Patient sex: M
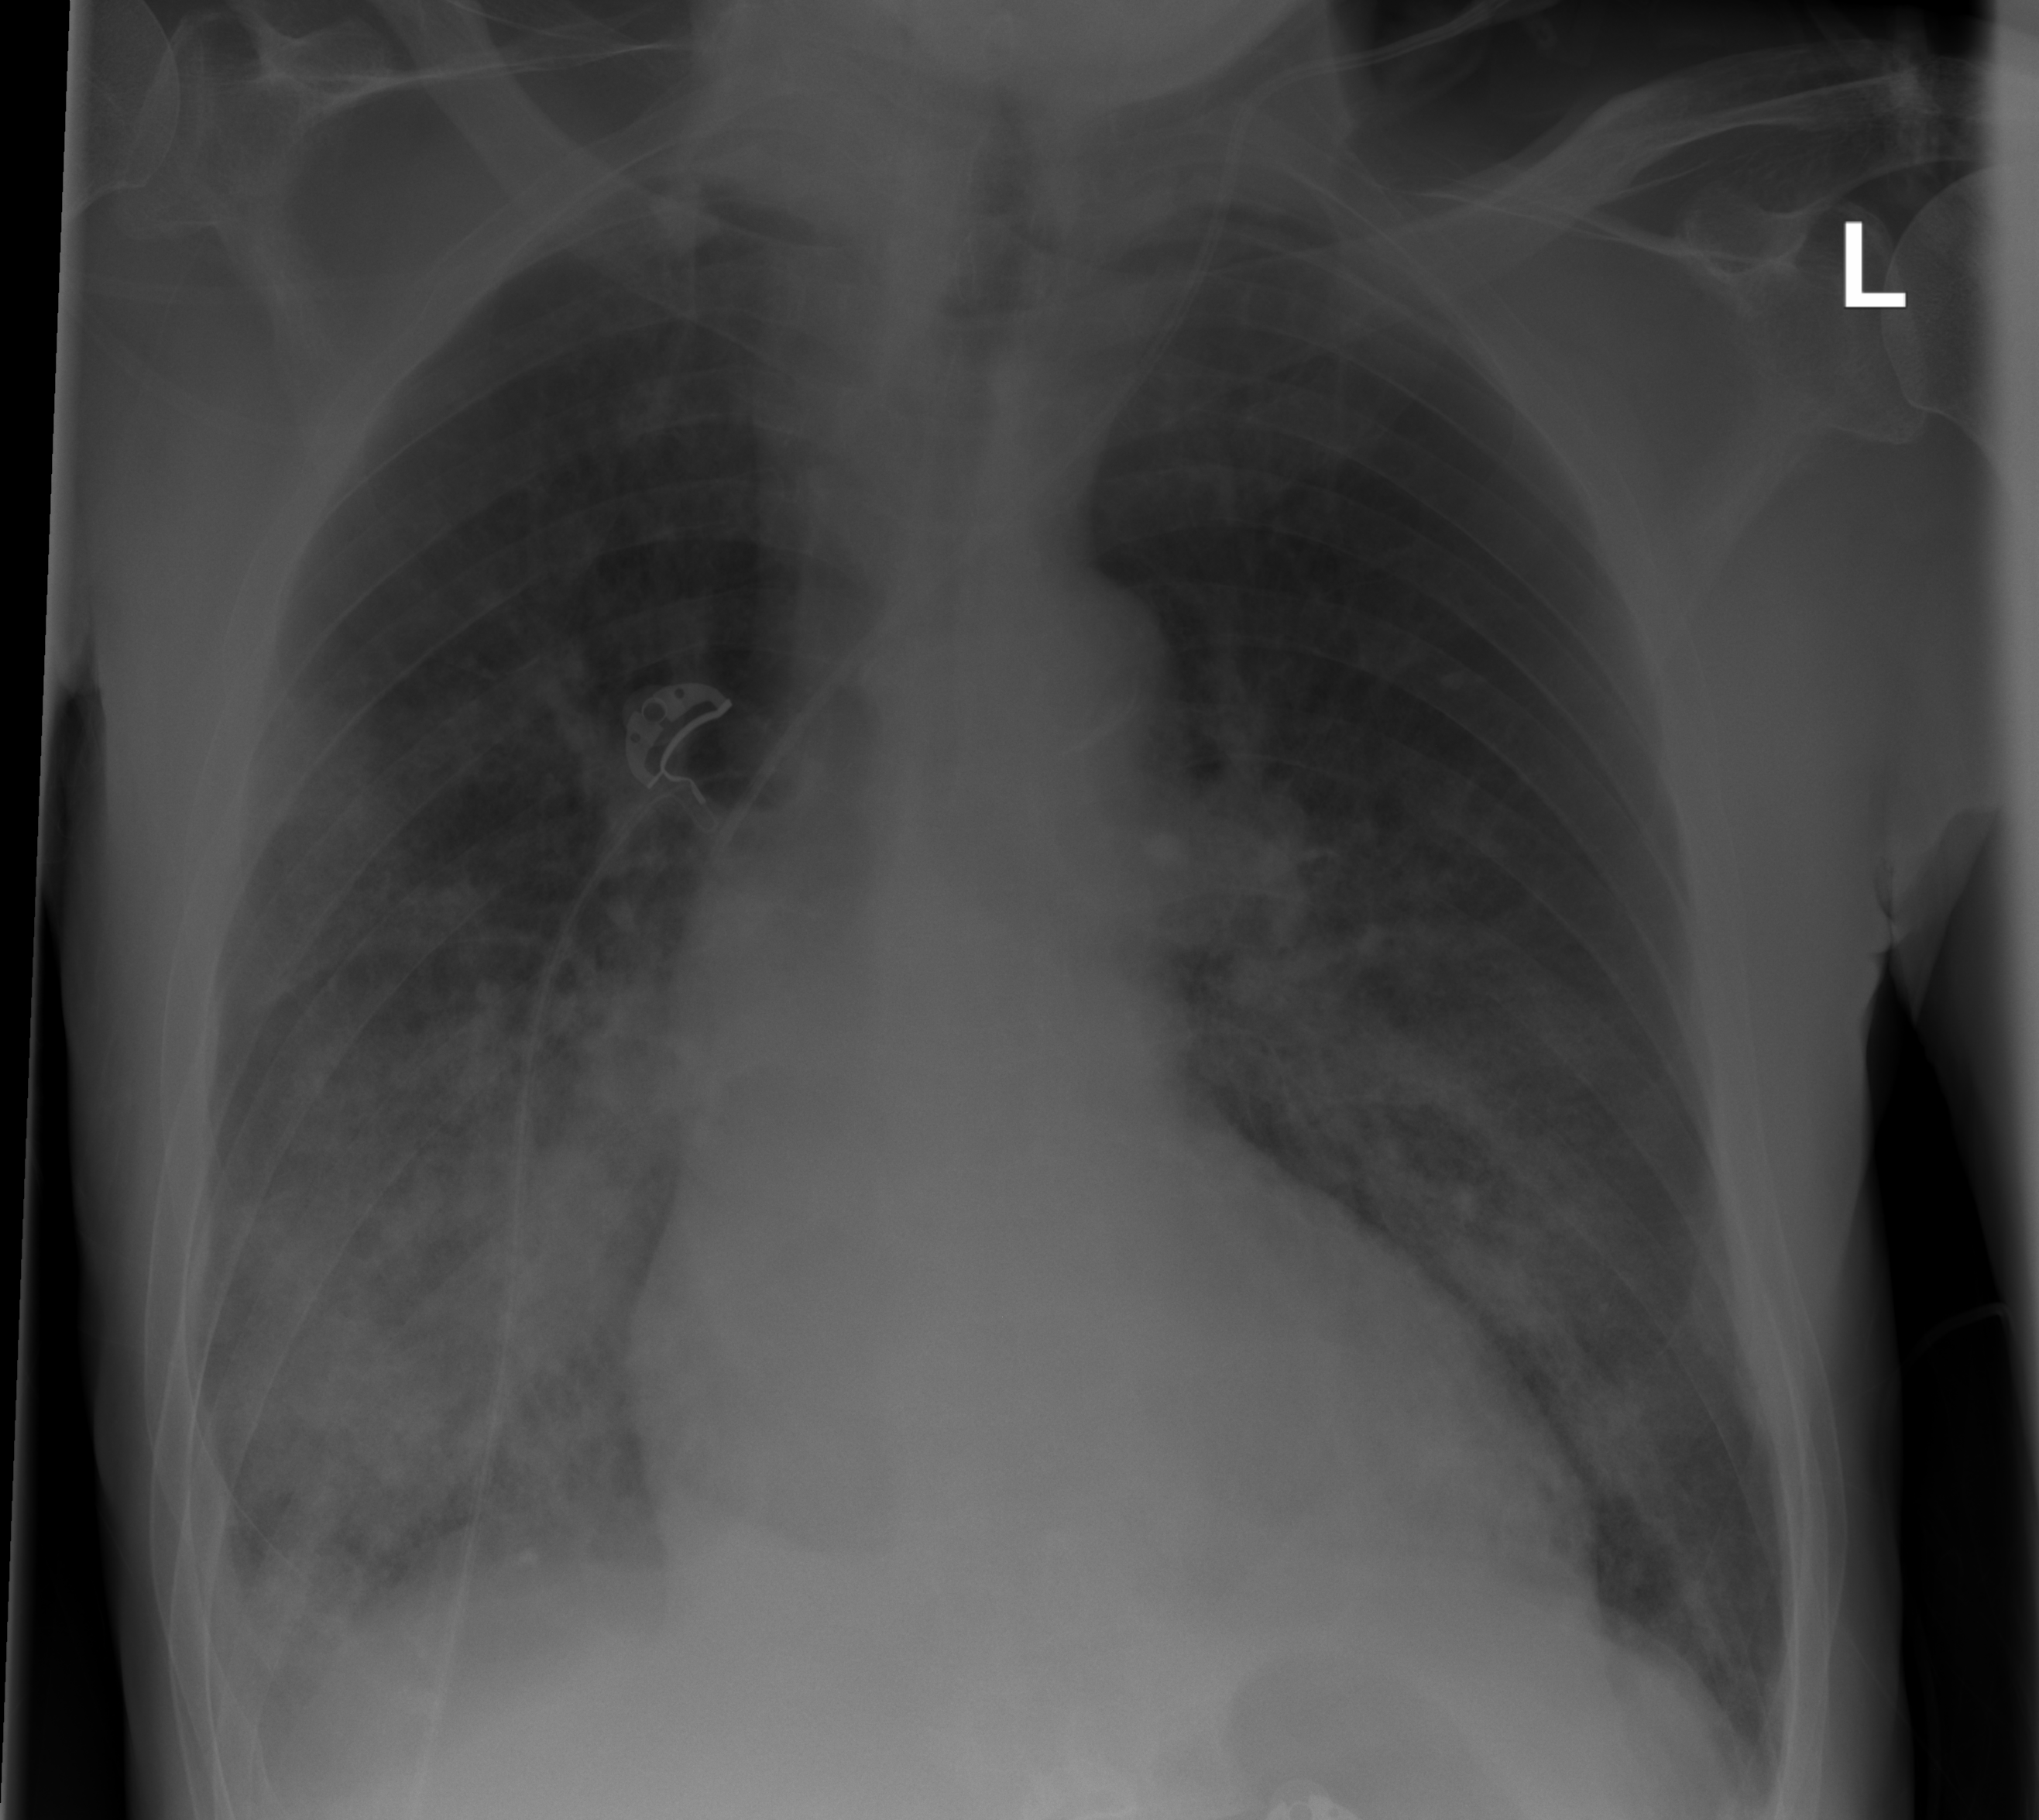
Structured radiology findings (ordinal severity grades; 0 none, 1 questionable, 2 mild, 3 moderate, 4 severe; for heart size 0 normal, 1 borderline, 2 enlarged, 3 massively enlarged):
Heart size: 1
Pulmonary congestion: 0
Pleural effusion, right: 1
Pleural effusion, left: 0
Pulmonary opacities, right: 3
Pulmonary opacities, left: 3
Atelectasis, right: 2
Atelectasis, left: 1